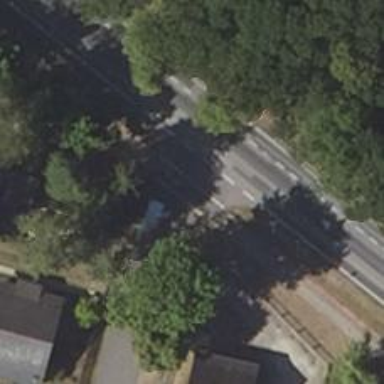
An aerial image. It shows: Residential road with asphalt surface.